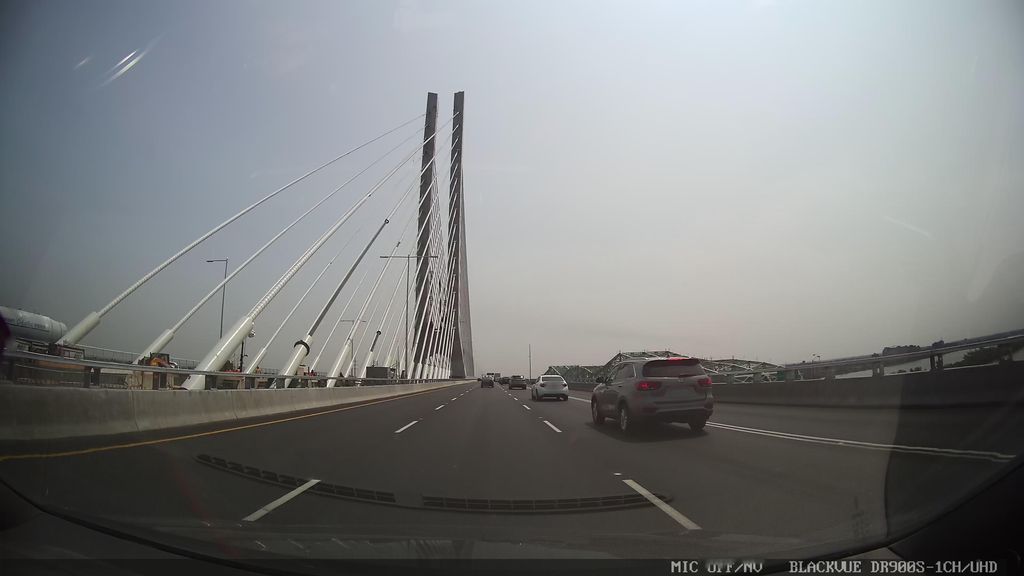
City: montreal